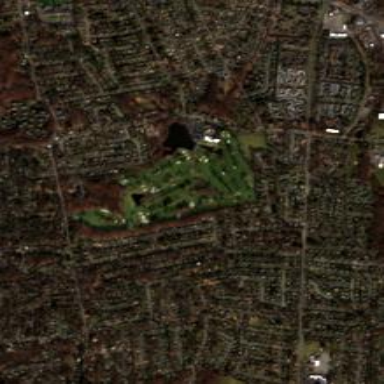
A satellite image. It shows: Golf course.